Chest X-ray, PA view. Patient: 54 years old, sex M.
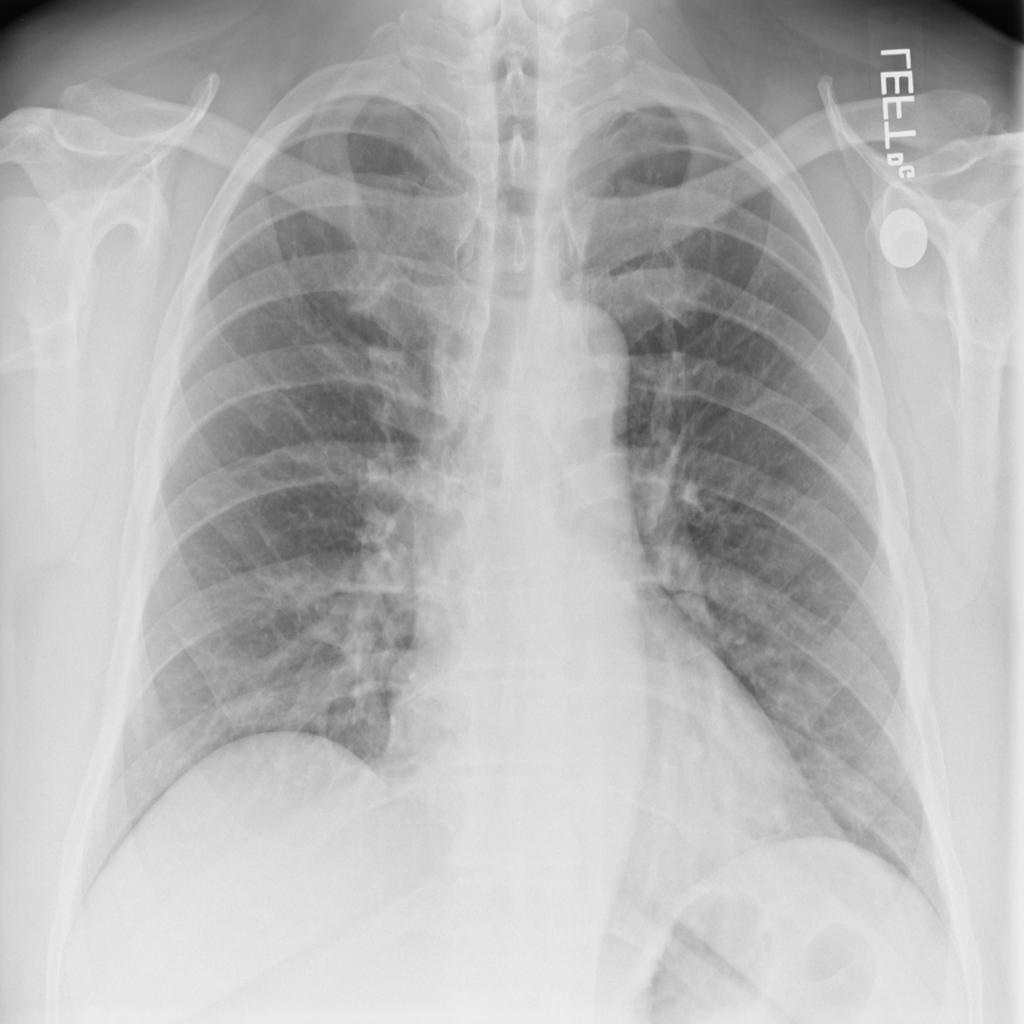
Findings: No Finding